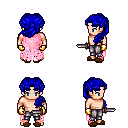
a pixel art fantasy rpg character, male body template, human, light skin, pink tattered cape, metal pants, blue princess hairstyle, gold gloves, brown slippers, dagger, four views (front, back, left, right), 2x2 character sprite sheet, small pixel art, hard edges, no anti-aliasing